Question: I want write script with drag and drop image. I uploaded 2 images (.jpg ) and tryed to drag image on panel.
When I drag firstImage on Panel - everything looks good.
But when I drag secondImage on Panel (especially when secondImage contact with firstImage) occurring one mistake. Content of secondImage located under content of firstImage. How can I do, that when I drag secondImage, its content located over content of firstImage? Thanks.

script.py
'''
import wx
import wx.lib.buttons as buttons
class Main(wx.Frame):
def __init__(self, parent, title):
wx.Frame.__init__(self, parent, id=-1, title=title, size=(300, 300))
self.panel = wx.Panel(self, wx.ID_ANY, wx.DefaultPosition, size=(300, 300))
firstImage = ButtonImage(self, self.panel, r'.\image_wtf.jpg', (20,20))
secondImage = ButtonImage(self, self.panel, r'.\image_wtf.jpg', (20, 135))
self.Layout()
class ButtonImage():
def __init__(self, parent, panel, nameImage, pos):
self.panel = panel
self.bmp = wx.Bitmap(nameImage, wx.BITMAP_TYPE_ANY)
### search for a piece of the maximum position (limit boundary)
self.maxPiecePositionX = self.panel.GetSize()[0] - self.bmp.GetSize()[0]
self.maxPiecePositionY = self.panel.GetSize()[1] - self.bmp.GetSize()[1]
self.bmapBtn = wx.BitmapButton(self.panel, id=wx.ID_ANY, bitmap=self.bmp, style=wx.NO_BORDER, pos=pos)
#self.bmapBtn.Bind(wx.EVT_ENTER_WINDOW, self.EnterButton, self.bmapBtn)
#self.bmapBtn.Bind(wx.EVT_LEAVE_WINDOW, self.LeaveButton, self.bmapBtn)
self.bmapBtn.Bind(wx.EVT_LEFT_DOWN, self.OnClickDown, self.bmapBtn)
self.bmapBtn.Bind(wx.EVT_LEFT_UP, self.OnClickUp, self.bmapBtn)
self.bmapBtn.Bind(wx.EVT_MOTION, self.MoveButton, self.bmapBtn)
#self.bmapBtn.Bind(wx.EVT_MOVE, self.MoveButtonTest, self.bmapBtn)
self.hold = 0
self.holdPosition = (0, 0)
def EnterButton(self, event):
pass
def LeaveButton(self, event):
self.hold = 0
def OnClickDown(self, event):
obj = event.GetEventObject()
self.hold = 1
self.holdPosition = (event.GetX(), event.GetY())
def OnClickUp(self, event):
self.hold = 0
def MoveButton(self, event):
deltaX, deltaY = 0, 0
if self.hold:
deltaX = event.GetPosition()[0] - self.holdPosition[0]
deltaY = event.GetPosition()[1] - self.holdPosition[1]
newPositionX = self.bmapBtn.GetPosition()[0] + deltaX
newPositionY = self.bmapBtn.GetPosition()[1] + deltaY
if (0 < newPositionX < self.maxPiecePositionX) and (0 < newPositionY < self.maxPiecePositionY):
self.bmapBtn.SetPosition((newPositionX, newPositionY))
else:
self.holdPosition = self.holdPosition[0] + deltaX, self.holdPosition[1] + deltaY
self.bmapBtn.Refresh()
app = wx.PySimpleApp()
frame = Main(None, u"Game")
frame.Show()
app.MainLoop()
'''
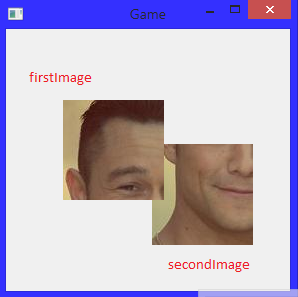
Answer: You can use Raise() to raises the window to the top of the window hierarchy.
'''
def MoveButton():
.................
.................
self.bmapBtn.Raise()
self.bmapBtn.Refresh()
'''